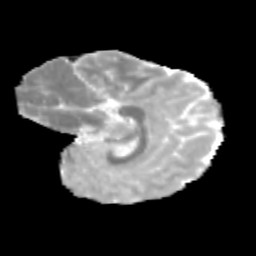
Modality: MD
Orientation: sagittal
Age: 11
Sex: male
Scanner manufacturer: siemens
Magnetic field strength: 3 T
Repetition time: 3.8 s
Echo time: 0.07 s